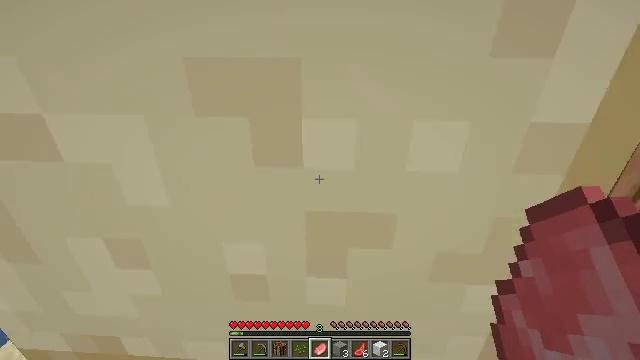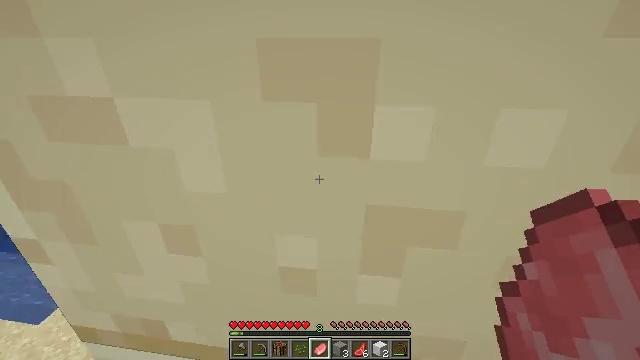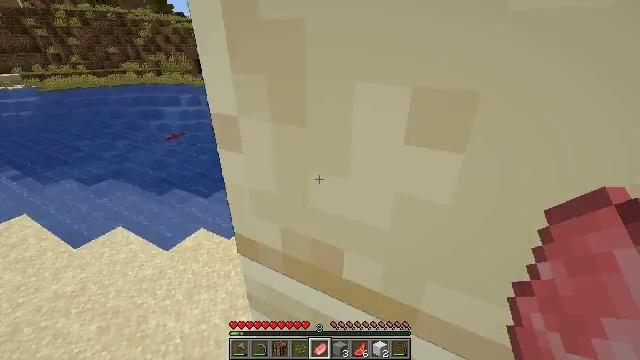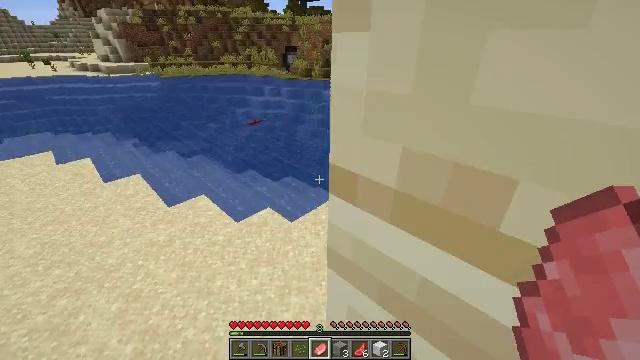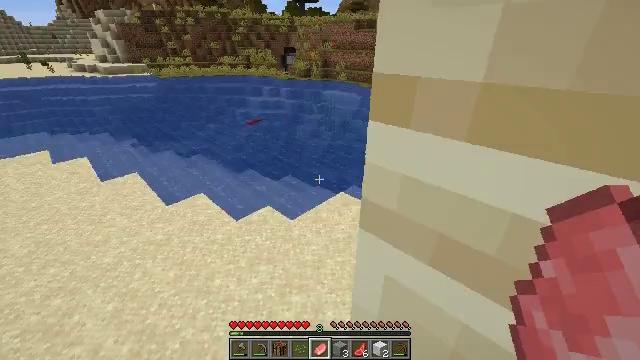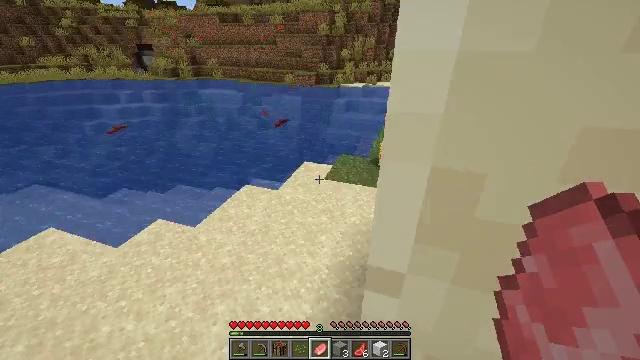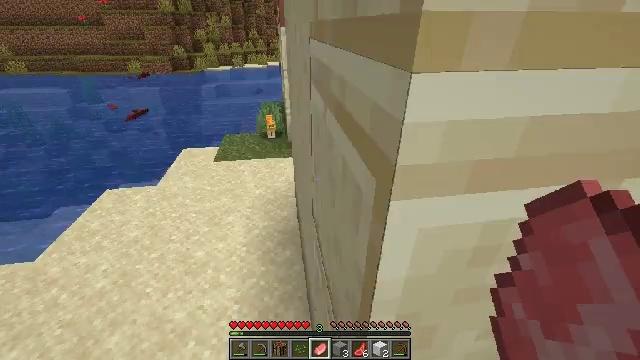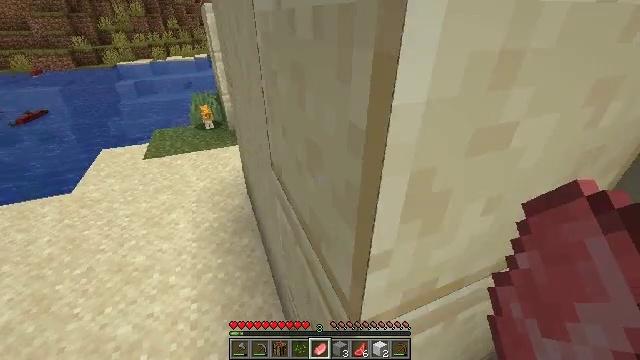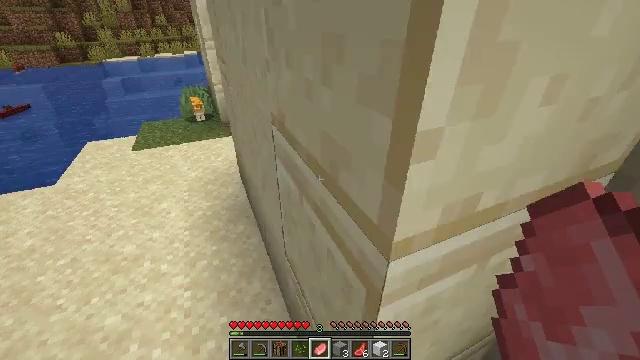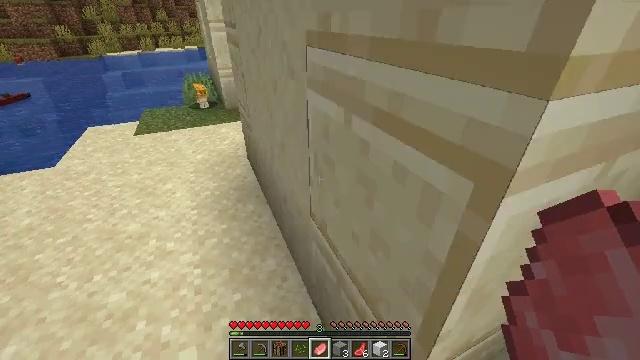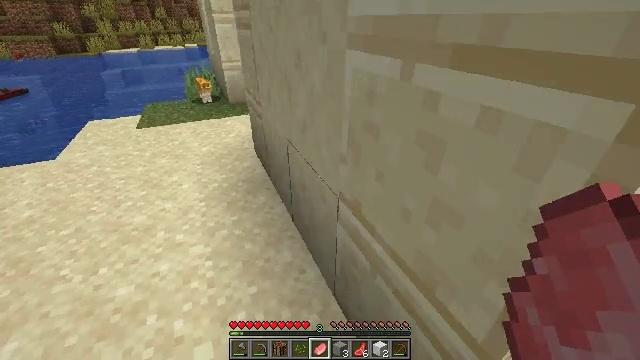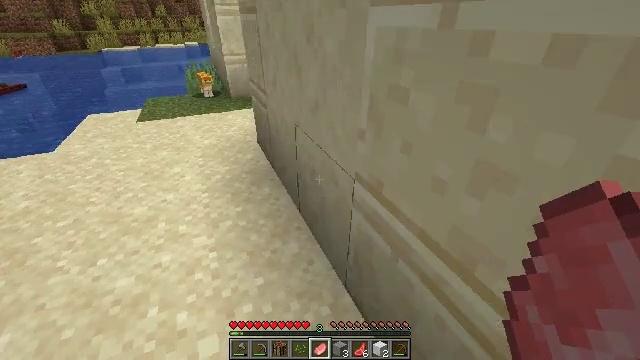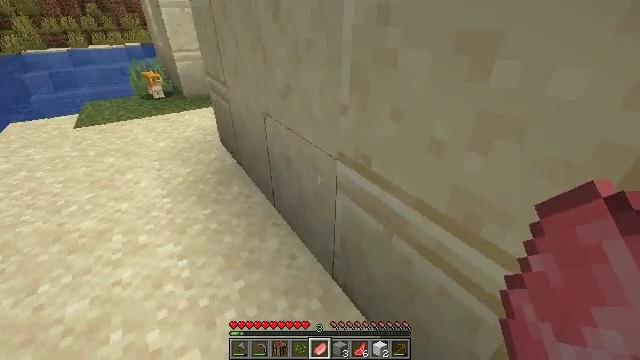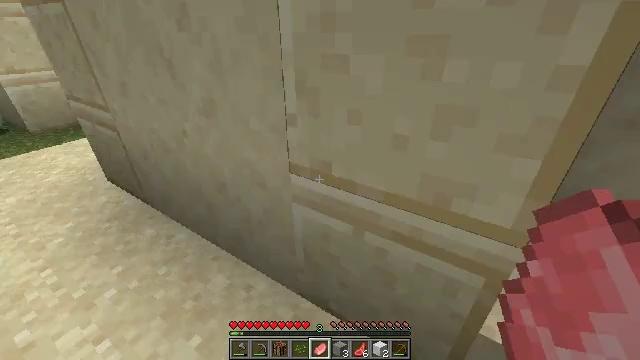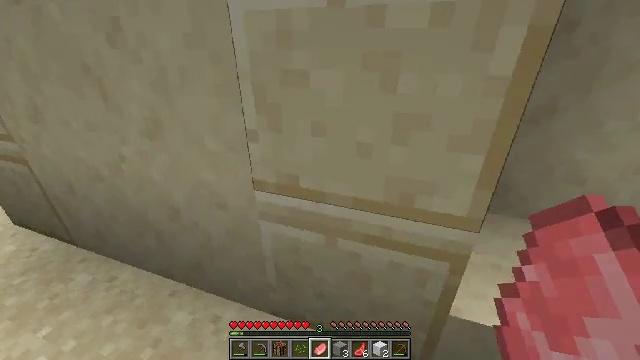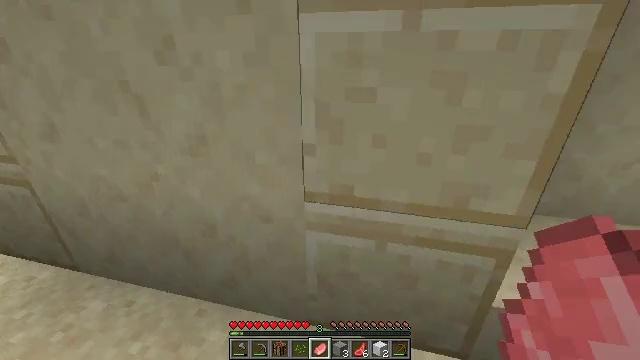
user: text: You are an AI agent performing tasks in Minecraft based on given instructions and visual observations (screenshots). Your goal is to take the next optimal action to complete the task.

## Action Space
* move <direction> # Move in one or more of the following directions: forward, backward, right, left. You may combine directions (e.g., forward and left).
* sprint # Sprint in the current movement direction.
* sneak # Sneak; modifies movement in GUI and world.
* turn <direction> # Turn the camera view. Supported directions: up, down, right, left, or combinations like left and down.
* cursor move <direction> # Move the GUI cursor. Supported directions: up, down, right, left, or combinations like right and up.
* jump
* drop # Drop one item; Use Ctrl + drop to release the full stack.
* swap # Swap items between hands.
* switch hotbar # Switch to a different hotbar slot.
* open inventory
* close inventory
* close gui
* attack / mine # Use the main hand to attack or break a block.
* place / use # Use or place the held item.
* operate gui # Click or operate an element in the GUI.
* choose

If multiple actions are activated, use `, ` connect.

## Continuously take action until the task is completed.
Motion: motion action
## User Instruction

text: Gather cactus by attacking it.
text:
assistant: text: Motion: move forward and move left, turn left
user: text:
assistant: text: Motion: move forward and move left, turn left and down
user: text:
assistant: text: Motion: move forward and move left, turn left
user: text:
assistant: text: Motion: move left
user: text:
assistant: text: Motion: move forward and move left, turn right
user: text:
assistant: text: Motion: move forward and move left, turn right and down
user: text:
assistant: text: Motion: move forward and move left, turn right and down
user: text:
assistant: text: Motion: move forward and move left, turn right
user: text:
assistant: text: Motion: move forward and move left
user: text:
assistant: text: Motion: move forward and move left
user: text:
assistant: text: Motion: move forward and move left
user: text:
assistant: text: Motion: move forward and move left, turn right
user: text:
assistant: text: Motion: move left, turn right and up
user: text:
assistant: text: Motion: move left, turn right and up
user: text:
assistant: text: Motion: move left, turn right and up
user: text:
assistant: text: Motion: move left, turn right and up
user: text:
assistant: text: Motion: move left
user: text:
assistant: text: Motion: move left, turn left and up
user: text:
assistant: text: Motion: move forward and move left, turn left
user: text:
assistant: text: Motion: move forward and move left, turn left
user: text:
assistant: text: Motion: move left, turn left and up
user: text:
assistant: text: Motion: move forward and move left
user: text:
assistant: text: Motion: move forward and move left
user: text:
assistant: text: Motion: move forward and move left
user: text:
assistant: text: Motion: move forward and move left
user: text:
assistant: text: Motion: move forward and move left
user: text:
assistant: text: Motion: move forward and move left
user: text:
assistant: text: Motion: move forward and move left
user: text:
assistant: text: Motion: move forward
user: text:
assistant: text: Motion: move forward